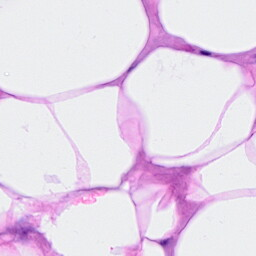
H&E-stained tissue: Breast